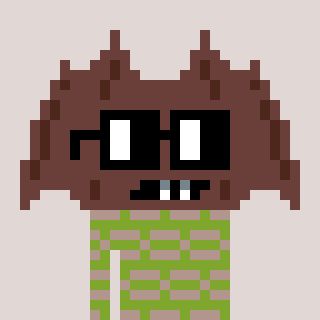
a pixel art character with square black glasses, a bat-shaped head and a slimegreen-colored body on a warm background